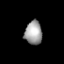
Tissue: prostate
Cell type: T cells
Senescence score: 0.3403
Nuclear area (px): 404
Mean DAPI intensity: 158.488